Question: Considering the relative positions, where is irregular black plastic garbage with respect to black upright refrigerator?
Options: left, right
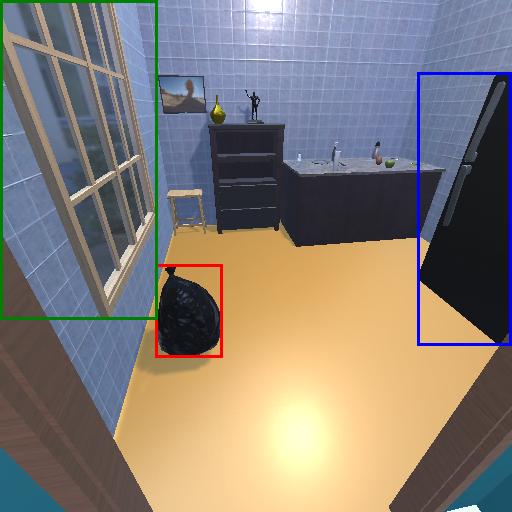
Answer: left